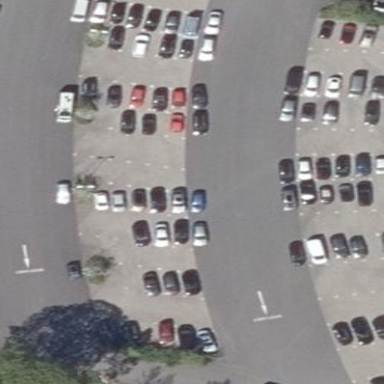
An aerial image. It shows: Designated parking area for tourist buses with designated surface.